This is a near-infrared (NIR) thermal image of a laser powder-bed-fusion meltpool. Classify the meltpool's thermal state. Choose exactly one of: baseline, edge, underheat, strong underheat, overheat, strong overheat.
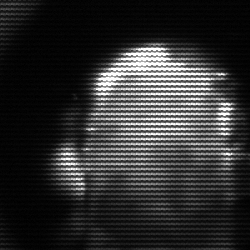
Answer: baseline